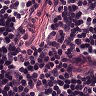
Metastatic tissue present: no